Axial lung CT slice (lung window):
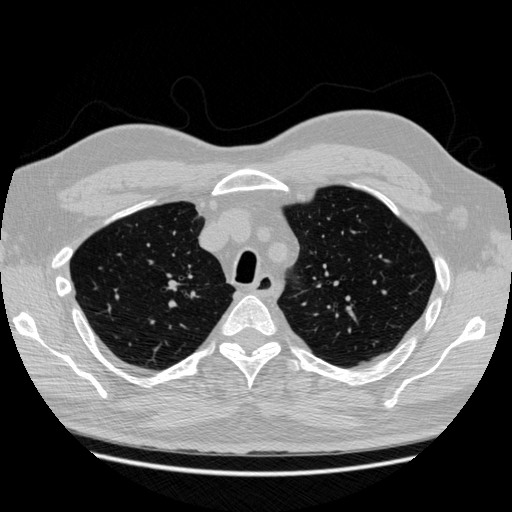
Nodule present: no